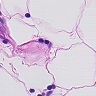
Metastatic tissue present: no